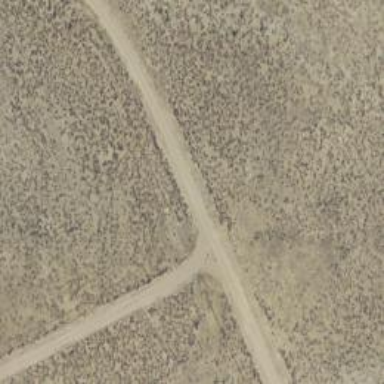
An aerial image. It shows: Unclassified road with service access.